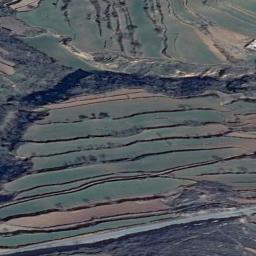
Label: terrace